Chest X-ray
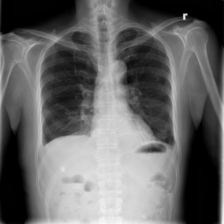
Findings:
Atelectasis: negative
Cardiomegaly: negative
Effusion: positive
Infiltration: negative
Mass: negative
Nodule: negative
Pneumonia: negative
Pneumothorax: negative
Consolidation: negative
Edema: negative
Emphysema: negative
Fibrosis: negative
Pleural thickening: negative
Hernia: negative